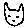
Label: cat